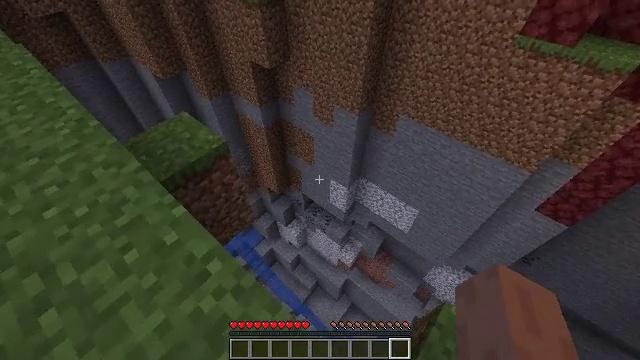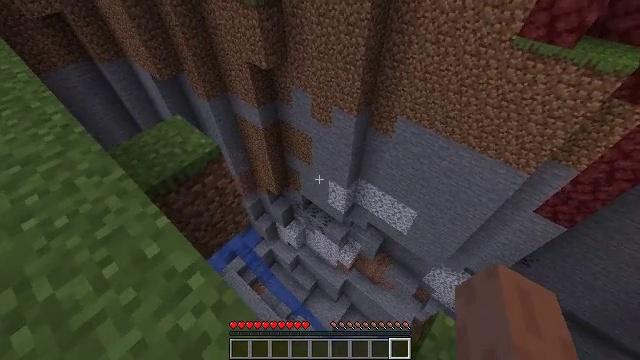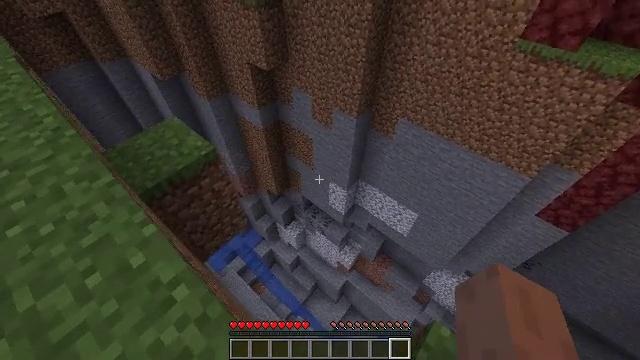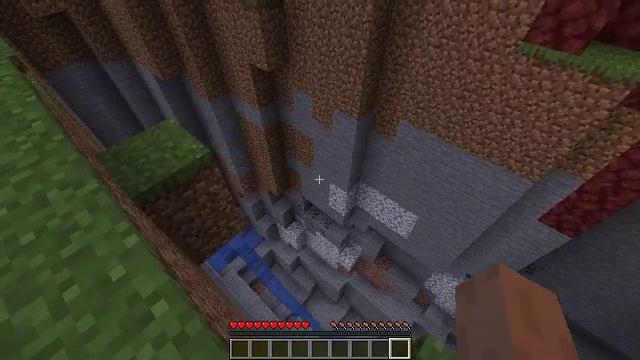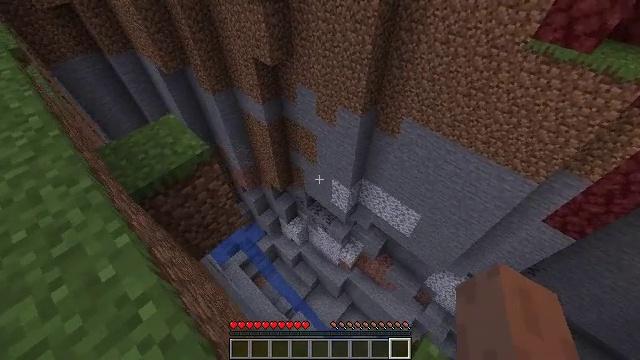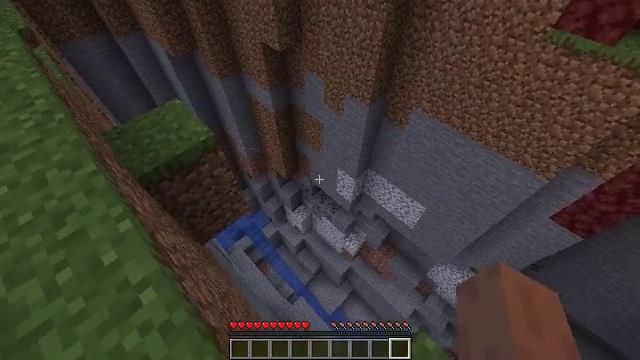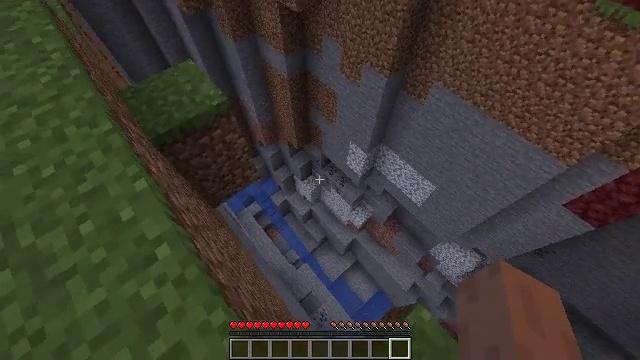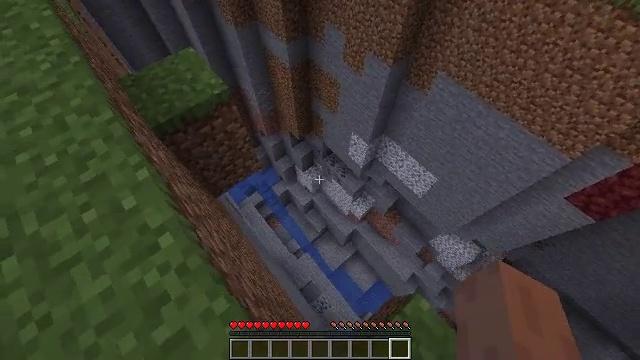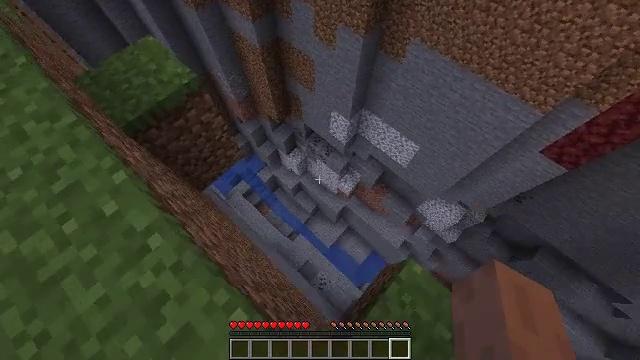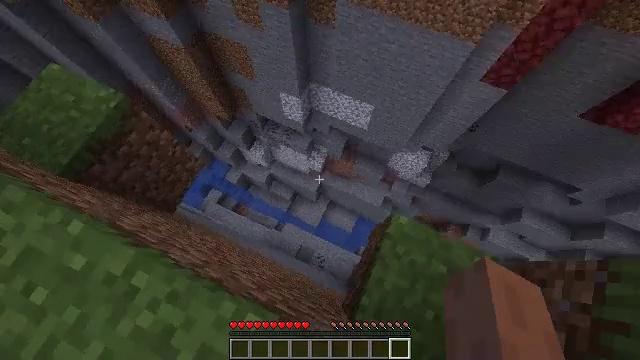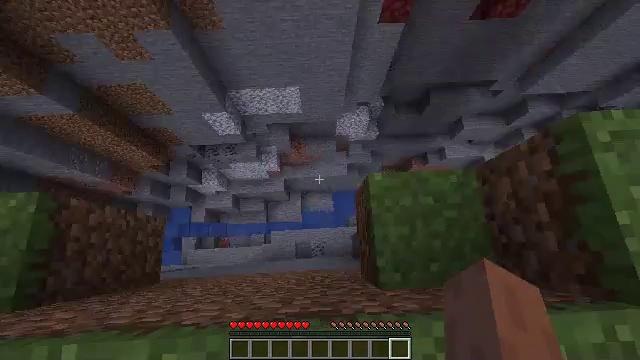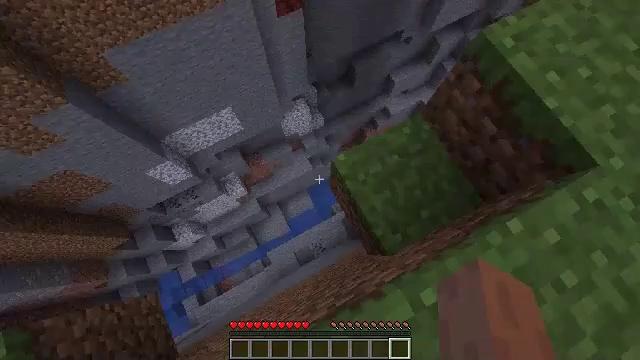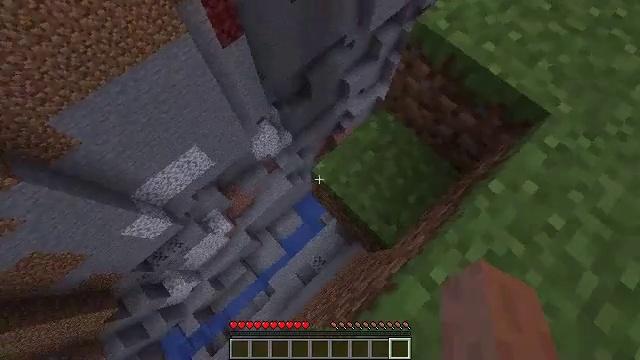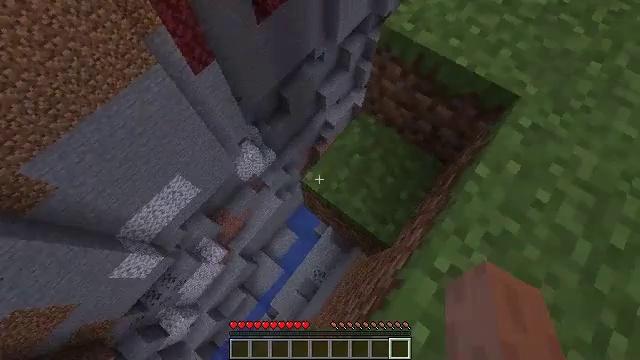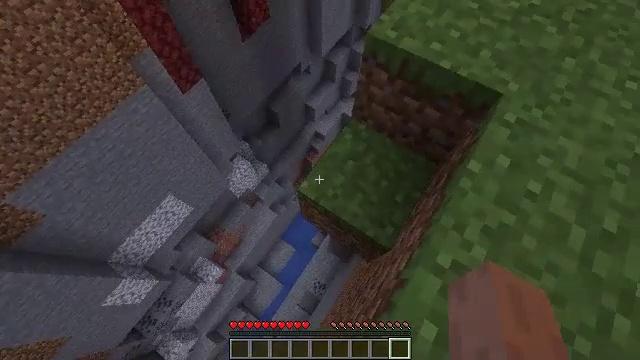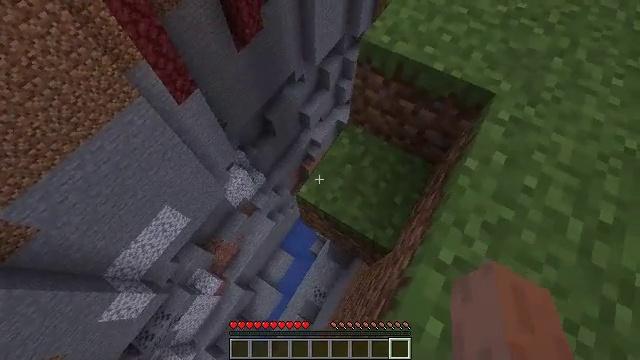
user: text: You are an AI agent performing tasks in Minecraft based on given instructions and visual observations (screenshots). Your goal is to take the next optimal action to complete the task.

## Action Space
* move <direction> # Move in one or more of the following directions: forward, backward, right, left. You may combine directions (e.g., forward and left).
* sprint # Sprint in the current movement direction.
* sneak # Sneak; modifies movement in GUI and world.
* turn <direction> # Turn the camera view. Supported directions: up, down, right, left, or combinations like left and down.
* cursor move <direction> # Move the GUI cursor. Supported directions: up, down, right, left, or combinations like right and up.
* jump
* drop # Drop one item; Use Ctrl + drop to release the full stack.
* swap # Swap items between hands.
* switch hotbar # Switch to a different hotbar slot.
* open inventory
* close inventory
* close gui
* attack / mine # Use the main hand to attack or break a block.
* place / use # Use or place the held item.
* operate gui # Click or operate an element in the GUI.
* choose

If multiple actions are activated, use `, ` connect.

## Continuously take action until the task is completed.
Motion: motion action
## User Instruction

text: Gather oak logs from trees.
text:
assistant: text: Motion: move forward and move right, sneak
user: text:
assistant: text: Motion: move forward and move right, sneak
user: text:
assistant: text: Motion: move forward and move right, sneak
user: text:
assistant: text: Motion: move forward and move right, sneak, turn left and down
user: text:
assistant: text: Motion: move forward and move right, sneak, turn left and down
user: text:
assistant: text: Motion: move forward and move right, sneak, turn left and down
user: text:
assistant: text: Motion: move forward and move right, sneak, turn down
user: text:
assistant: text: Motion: move forward and move right, sneak, turn right and down
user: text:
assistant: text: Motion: move forward and move left, sneak, turn right and down
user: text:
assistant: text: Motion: move forward and move left, sneak, turn right and down
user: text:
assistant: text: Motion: move forward and move left, sneak, turn right
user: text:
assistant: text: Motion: move left, sneak, turn right and up
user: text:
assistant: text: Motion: move left, sneak, turn right and up
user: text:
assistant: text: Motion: move left, sneak, turn right and up
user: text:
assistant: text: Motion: move left, sneak, turn right and up
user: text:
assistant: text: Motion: move left, sneak
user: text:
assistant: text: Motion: move left, sneak
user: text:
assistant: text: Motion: move left, sneak, turn right and up
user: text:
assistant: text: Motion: move left, sneak, turn right and up
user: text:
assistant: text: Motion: move left, sneak, turn right and up
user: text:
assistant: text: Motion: move left, sneak, turn right and up
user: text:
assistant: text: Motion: move left, sneak, turn up
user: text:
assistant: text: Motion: move left, sneak, turn up
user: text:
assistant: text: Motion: move left, sneak
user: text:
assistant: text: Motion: move left, sneak
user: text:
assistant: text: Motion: move forward and move left, sneak
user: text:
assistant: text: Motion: move forward and move left, sneak
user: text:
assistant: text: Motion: move forward and move left, sneak
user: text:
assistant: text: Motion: move forward and move left, sneak
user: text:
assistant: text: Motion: move forward and move left, sneak